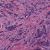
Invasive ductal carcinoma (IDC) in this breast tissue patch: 1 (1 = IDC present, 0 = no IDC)